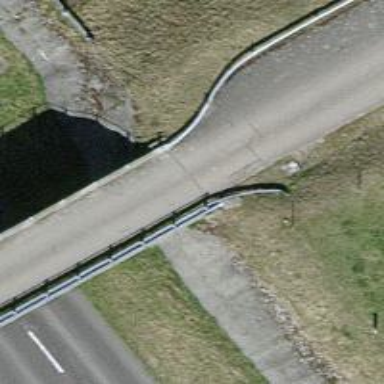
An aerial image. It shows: Concrete bridge over service road. The track type is grade 1.